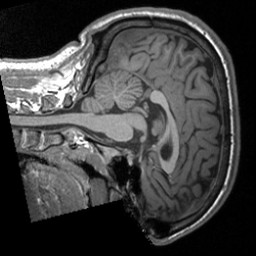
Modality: T1w
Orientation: sagittal
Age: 21
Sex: male
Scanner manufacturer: siemens
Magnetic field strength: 3 T
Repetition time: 1.9 s
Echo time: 0.00226 s